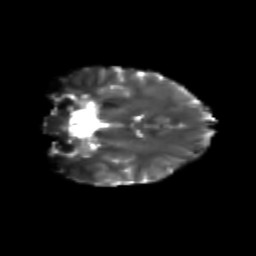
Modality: T2w
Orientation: coronal
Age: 20
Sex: female
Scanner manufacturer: siemens
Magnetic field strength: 3 T
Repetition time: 3.5 s
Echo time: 0.125 s